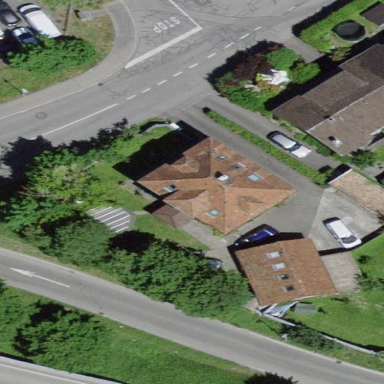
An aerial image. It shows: Building with hipped roof made of roof tiles.